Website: ulta-beauty
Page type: address-validator
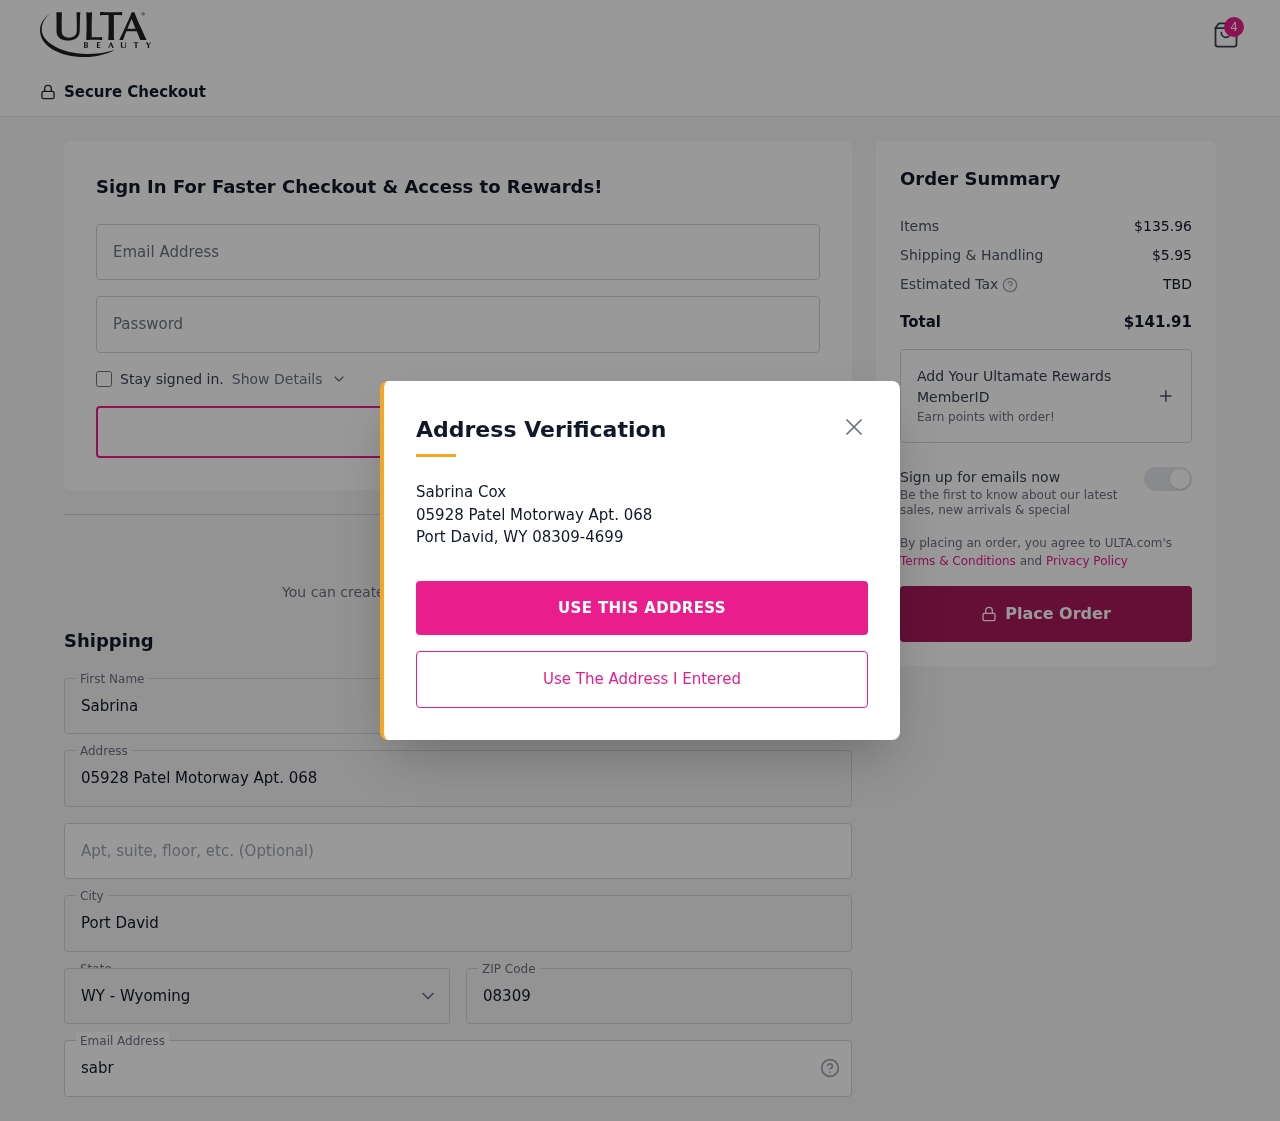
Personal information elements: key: PII_CITY
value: Port David
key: PII_EMAIL
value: sabrina_cox@yahoo.com
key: PII_FIRSTNAME
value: Sabrina
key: PII_LASTNAME
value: Cox
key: PII_POSTCODE
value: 08309
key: PII_STATE_ABBR
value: WY
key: PII_STREET
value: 05928 Patel Motorway Apt. 068
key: PII_STREET2
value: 05928 Patel Motorway Apt. 068
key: PII_FULLNAME2
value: Sabrina Cox
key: PII_CITY2
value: Port David
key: PII_STATE_ABBR2
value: WY
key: PII_POSTCODE_FULL
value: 08309
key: PII_POSTCODE_EXT
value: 4699
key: PII_POSTCODE_NUMERIC
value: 8309
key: PII_POSTCODE_EXT_NUMERIC
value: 4699
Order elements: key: ORDER_NUM_ITEMS
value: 4
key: ORDER_SUBTOTAL
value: $135.96
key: ORDER_SHIPPING_COST
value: $5.95
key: ORDER_TOTAL
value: $141.91